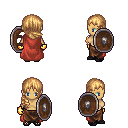
a pixel art fantasy rpg character, female body template, human, tanned skin, maroon cape, robe skirt, light blonde right-swept hairstyle, gold gloves, ghillies, shield, four views (front, back, left, right), 2x2 character sprite sheet, small pixel art, hard edges, no anti-aliasing